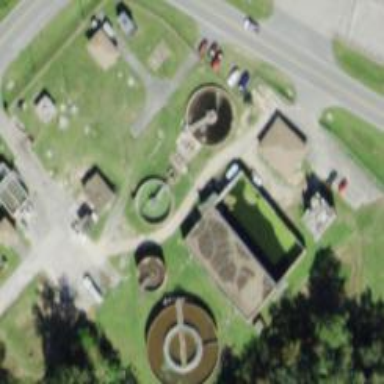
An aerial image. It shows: View of wastewater plant.